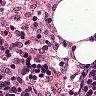
Metastatic tissue present: no